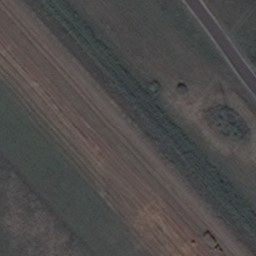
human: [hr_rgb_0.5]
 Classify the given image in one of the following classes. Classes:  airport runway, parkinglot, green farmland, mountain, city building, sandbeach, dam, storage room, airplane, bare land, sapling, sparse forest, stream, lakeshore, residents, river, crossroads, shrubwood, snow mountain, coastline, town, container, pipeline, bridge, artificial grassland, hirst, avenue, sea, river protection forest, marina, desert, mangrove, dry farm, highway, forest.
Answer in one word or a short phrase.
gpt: river